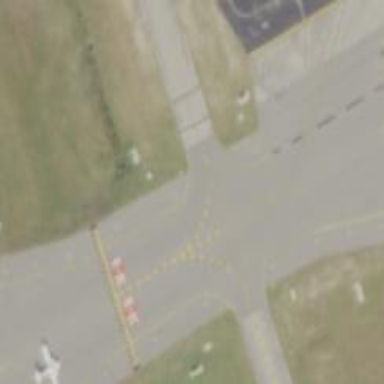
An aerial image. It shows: Image of taxiway at airport.